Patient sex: F
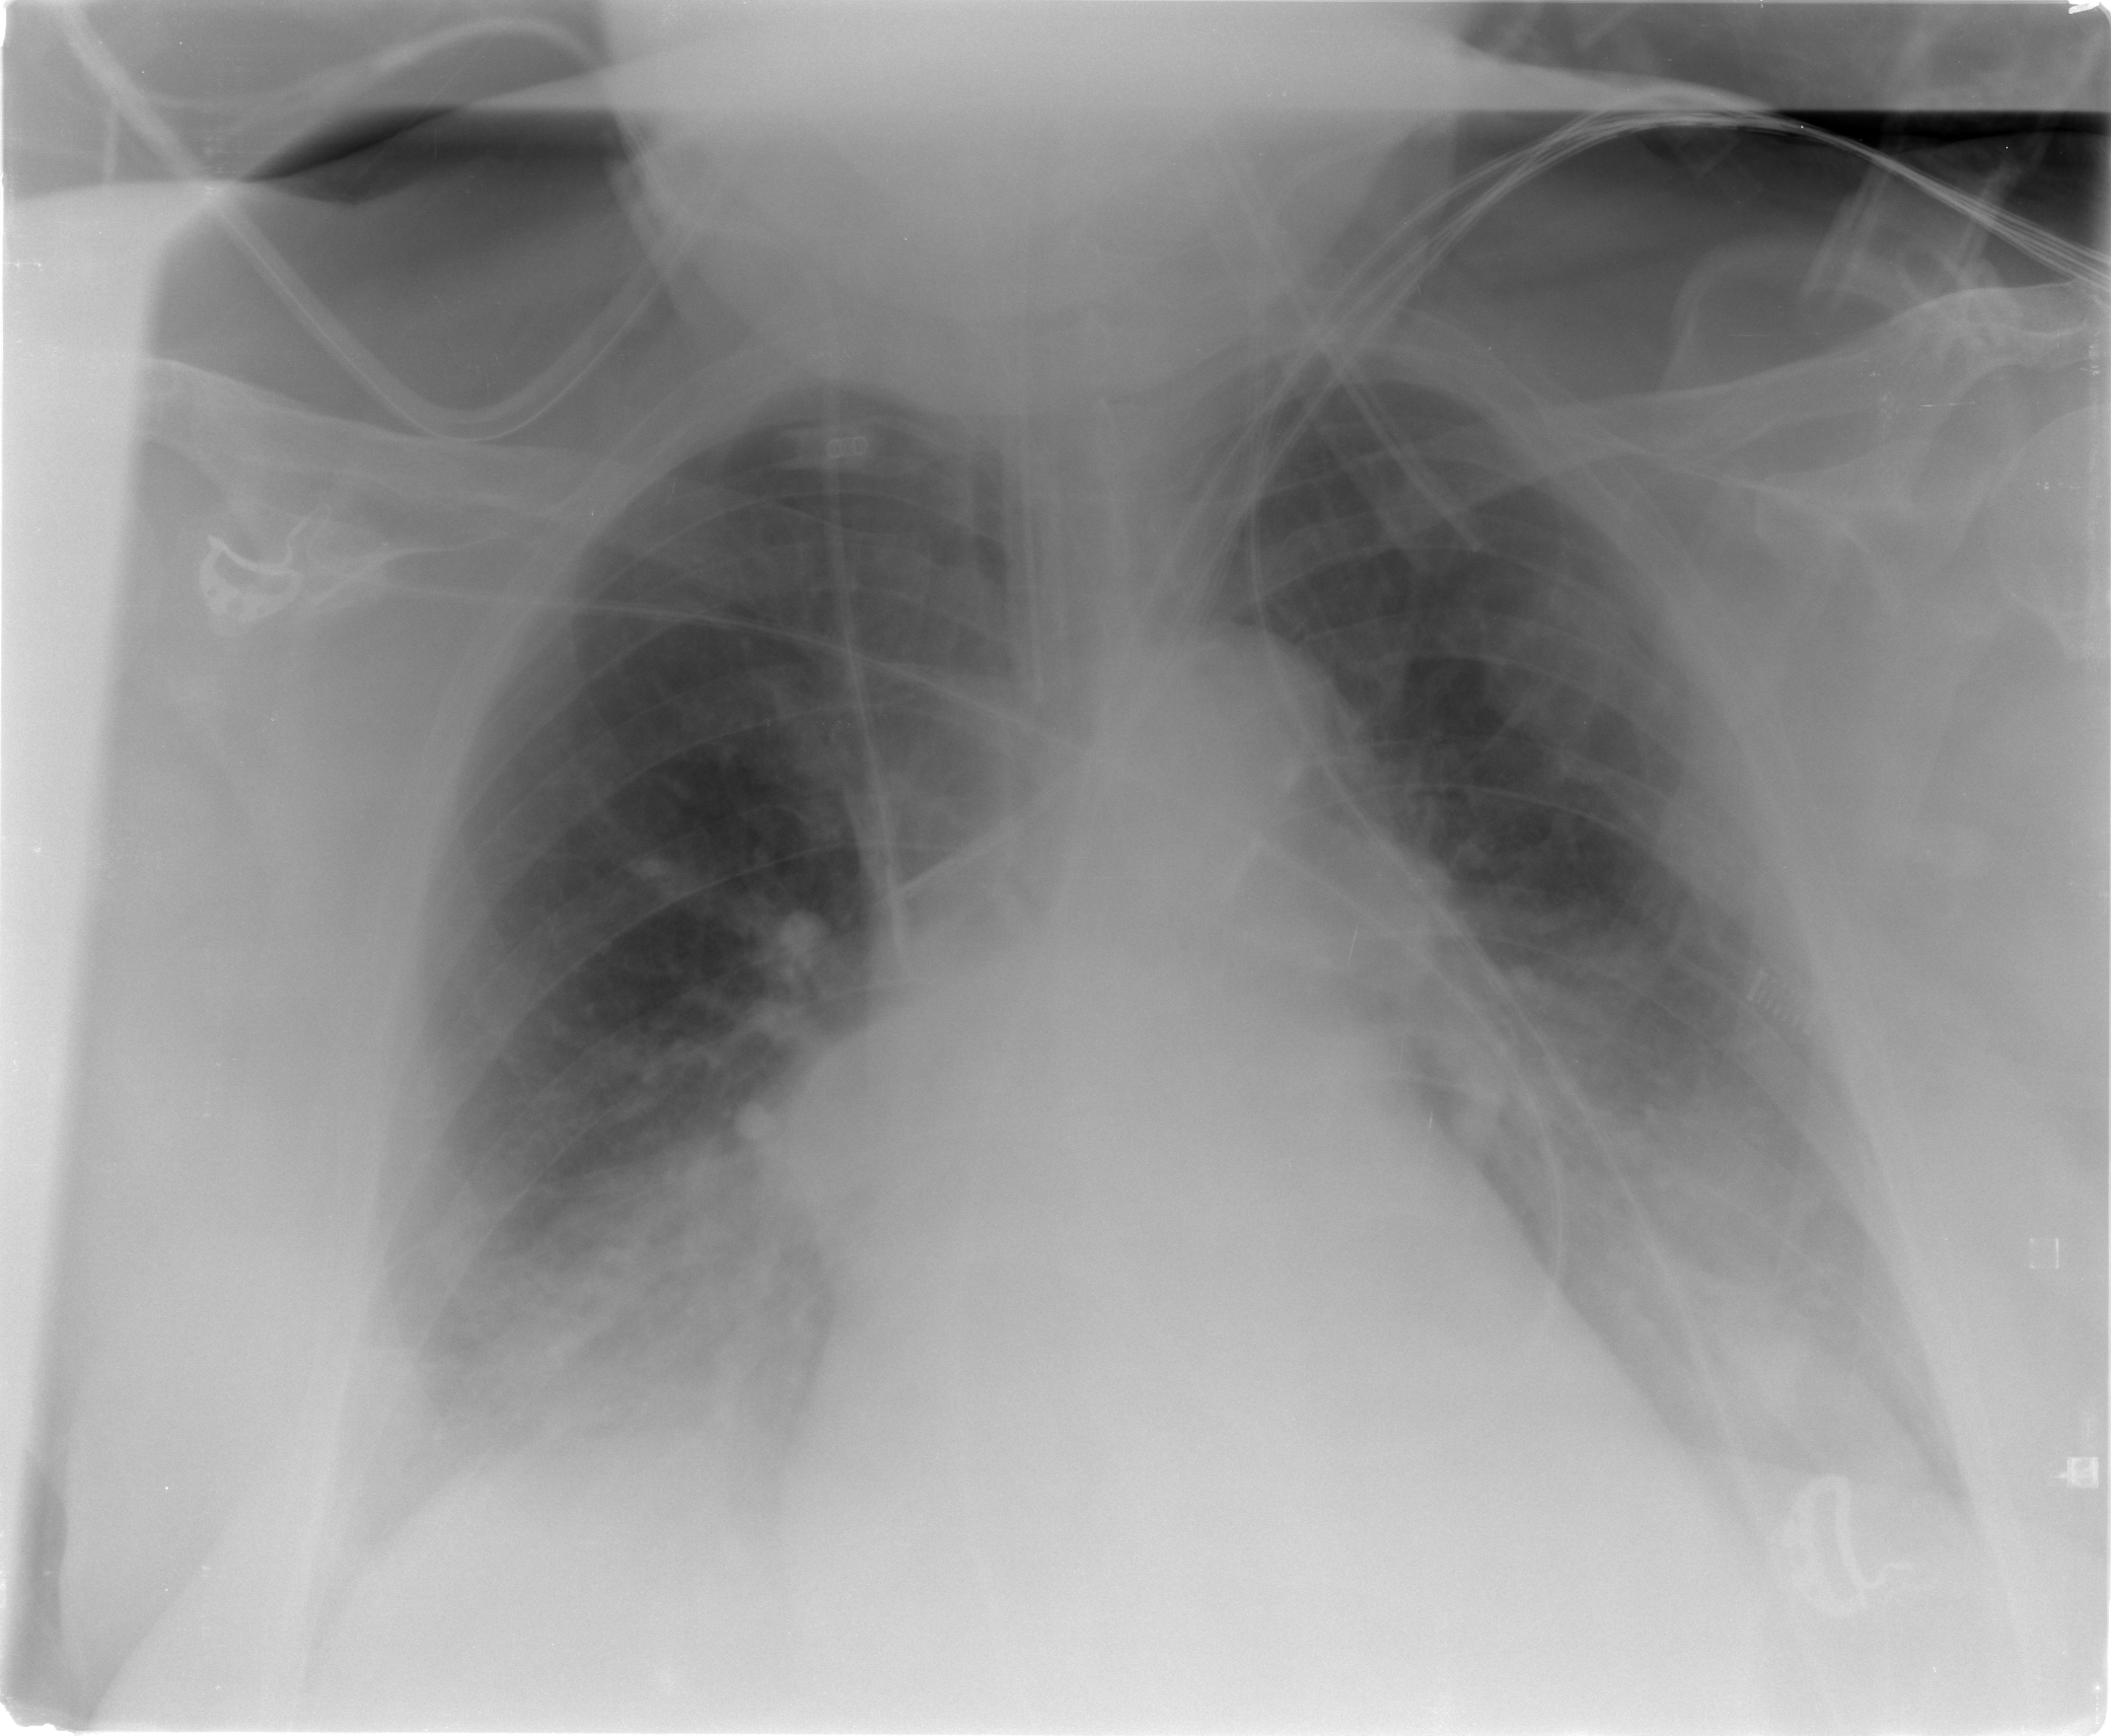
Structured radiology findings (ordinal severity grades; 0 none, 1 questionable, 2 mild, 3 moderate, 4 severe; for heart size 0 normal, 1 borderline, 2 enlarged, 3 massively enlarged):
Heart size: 2
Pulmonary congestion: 2
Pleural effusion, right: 2
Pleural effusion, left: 1
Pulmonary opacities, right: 2
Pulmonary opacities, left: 2
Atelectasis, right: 2
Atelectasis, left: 2